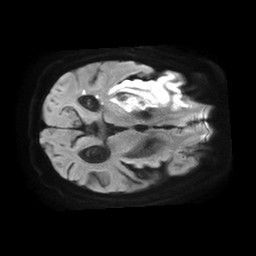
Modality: TRACE
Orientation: axial
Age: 74
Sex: male
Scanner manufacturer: philips
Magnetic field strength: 1.5 T
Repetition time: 4.6 s
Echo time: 0.08528 s